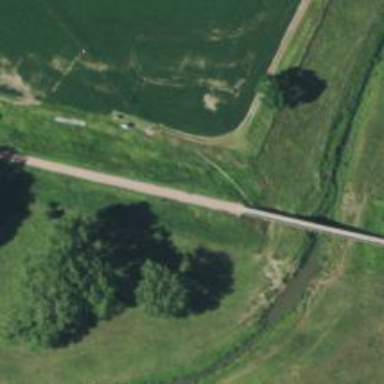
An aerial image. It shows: Cycleway passing over abandoned railway bridge.